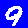
Digit: 9